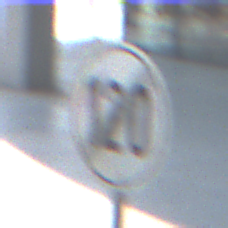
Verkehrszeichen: EndeGeschwindigkeit120
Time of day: MorningAfternoon
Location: Outdoor (Urban)
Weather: PartlyCloudy
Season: NotSpecified
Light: Natural